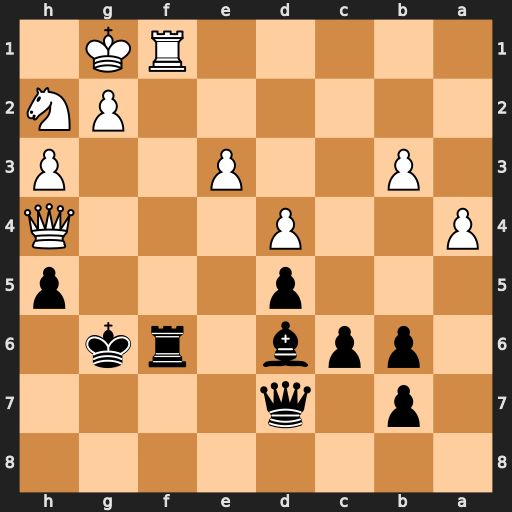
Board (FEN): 8/1p1q4/1ppb1rk1/3p3p/P2P3Q/1P2P2P/6PN/5RK1
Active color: b
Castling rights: -
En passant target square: -
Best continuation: Bxh2+ Kxh2 Rxf1